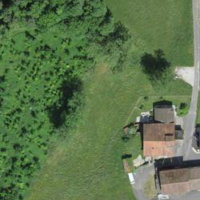
EUNIS habitat code: 24
Species observed at this site:
Prunus spinosa